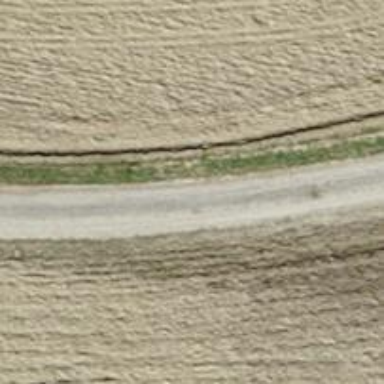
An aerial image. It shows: Track with pebblestone surface. The track has grade4 tracktype.